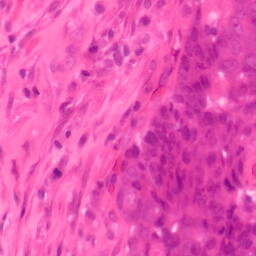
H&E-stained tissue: Colon